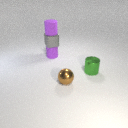
small purple rubber cylinder below small gray metal cube